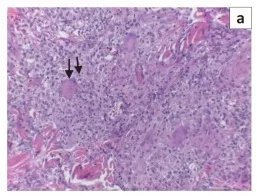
Haematoxylin-eosin 40x - shows features of a pandermal granulomatous inflammatory reaction comprising aggregates of epithelioid histiocytes, and ,Langerhans giant cells.
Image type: pathology (h&e)